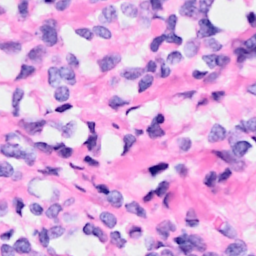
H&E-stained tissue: Breast